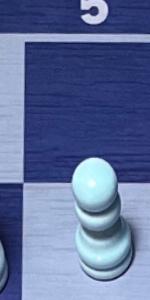
Label: Pawn_White